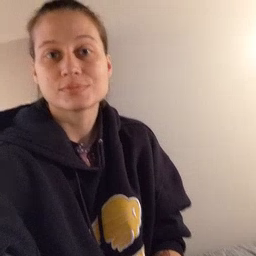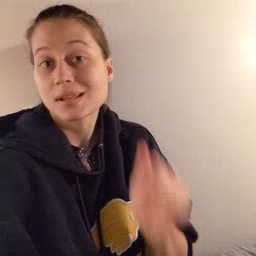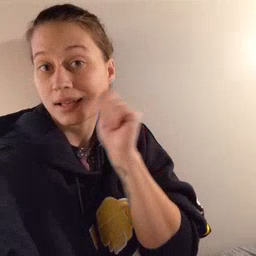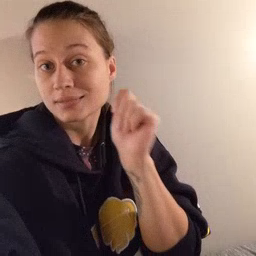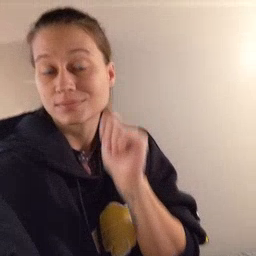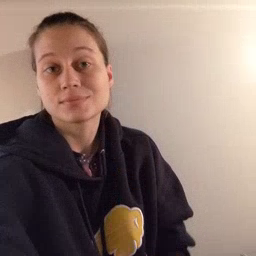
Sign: aunt